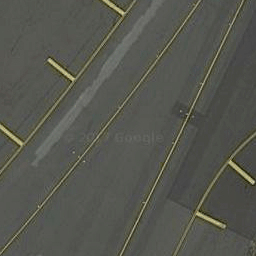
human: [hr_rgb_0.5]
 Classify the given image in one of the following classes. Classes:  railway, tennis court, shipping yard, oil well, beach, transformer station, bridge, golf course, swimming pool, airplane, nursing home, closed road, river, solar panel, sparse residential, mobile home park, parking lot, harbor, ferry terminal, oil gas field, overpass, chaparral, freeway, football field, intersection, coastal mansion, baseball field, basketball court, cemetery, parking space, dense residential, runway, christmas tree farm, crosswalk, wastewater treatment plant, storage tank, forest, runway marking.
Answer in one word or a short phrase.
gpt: runway marking